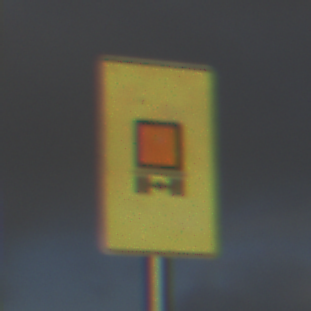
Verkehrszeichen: KennzeichnungspflichtigeFahrzeugeGefaehrlicheGueterOhnePfeilsymbol
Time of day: SunriseSunset
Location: Outdoor (Nature)
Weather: PartlyCloudy
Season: NotSpecified
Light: Natural